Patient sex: M
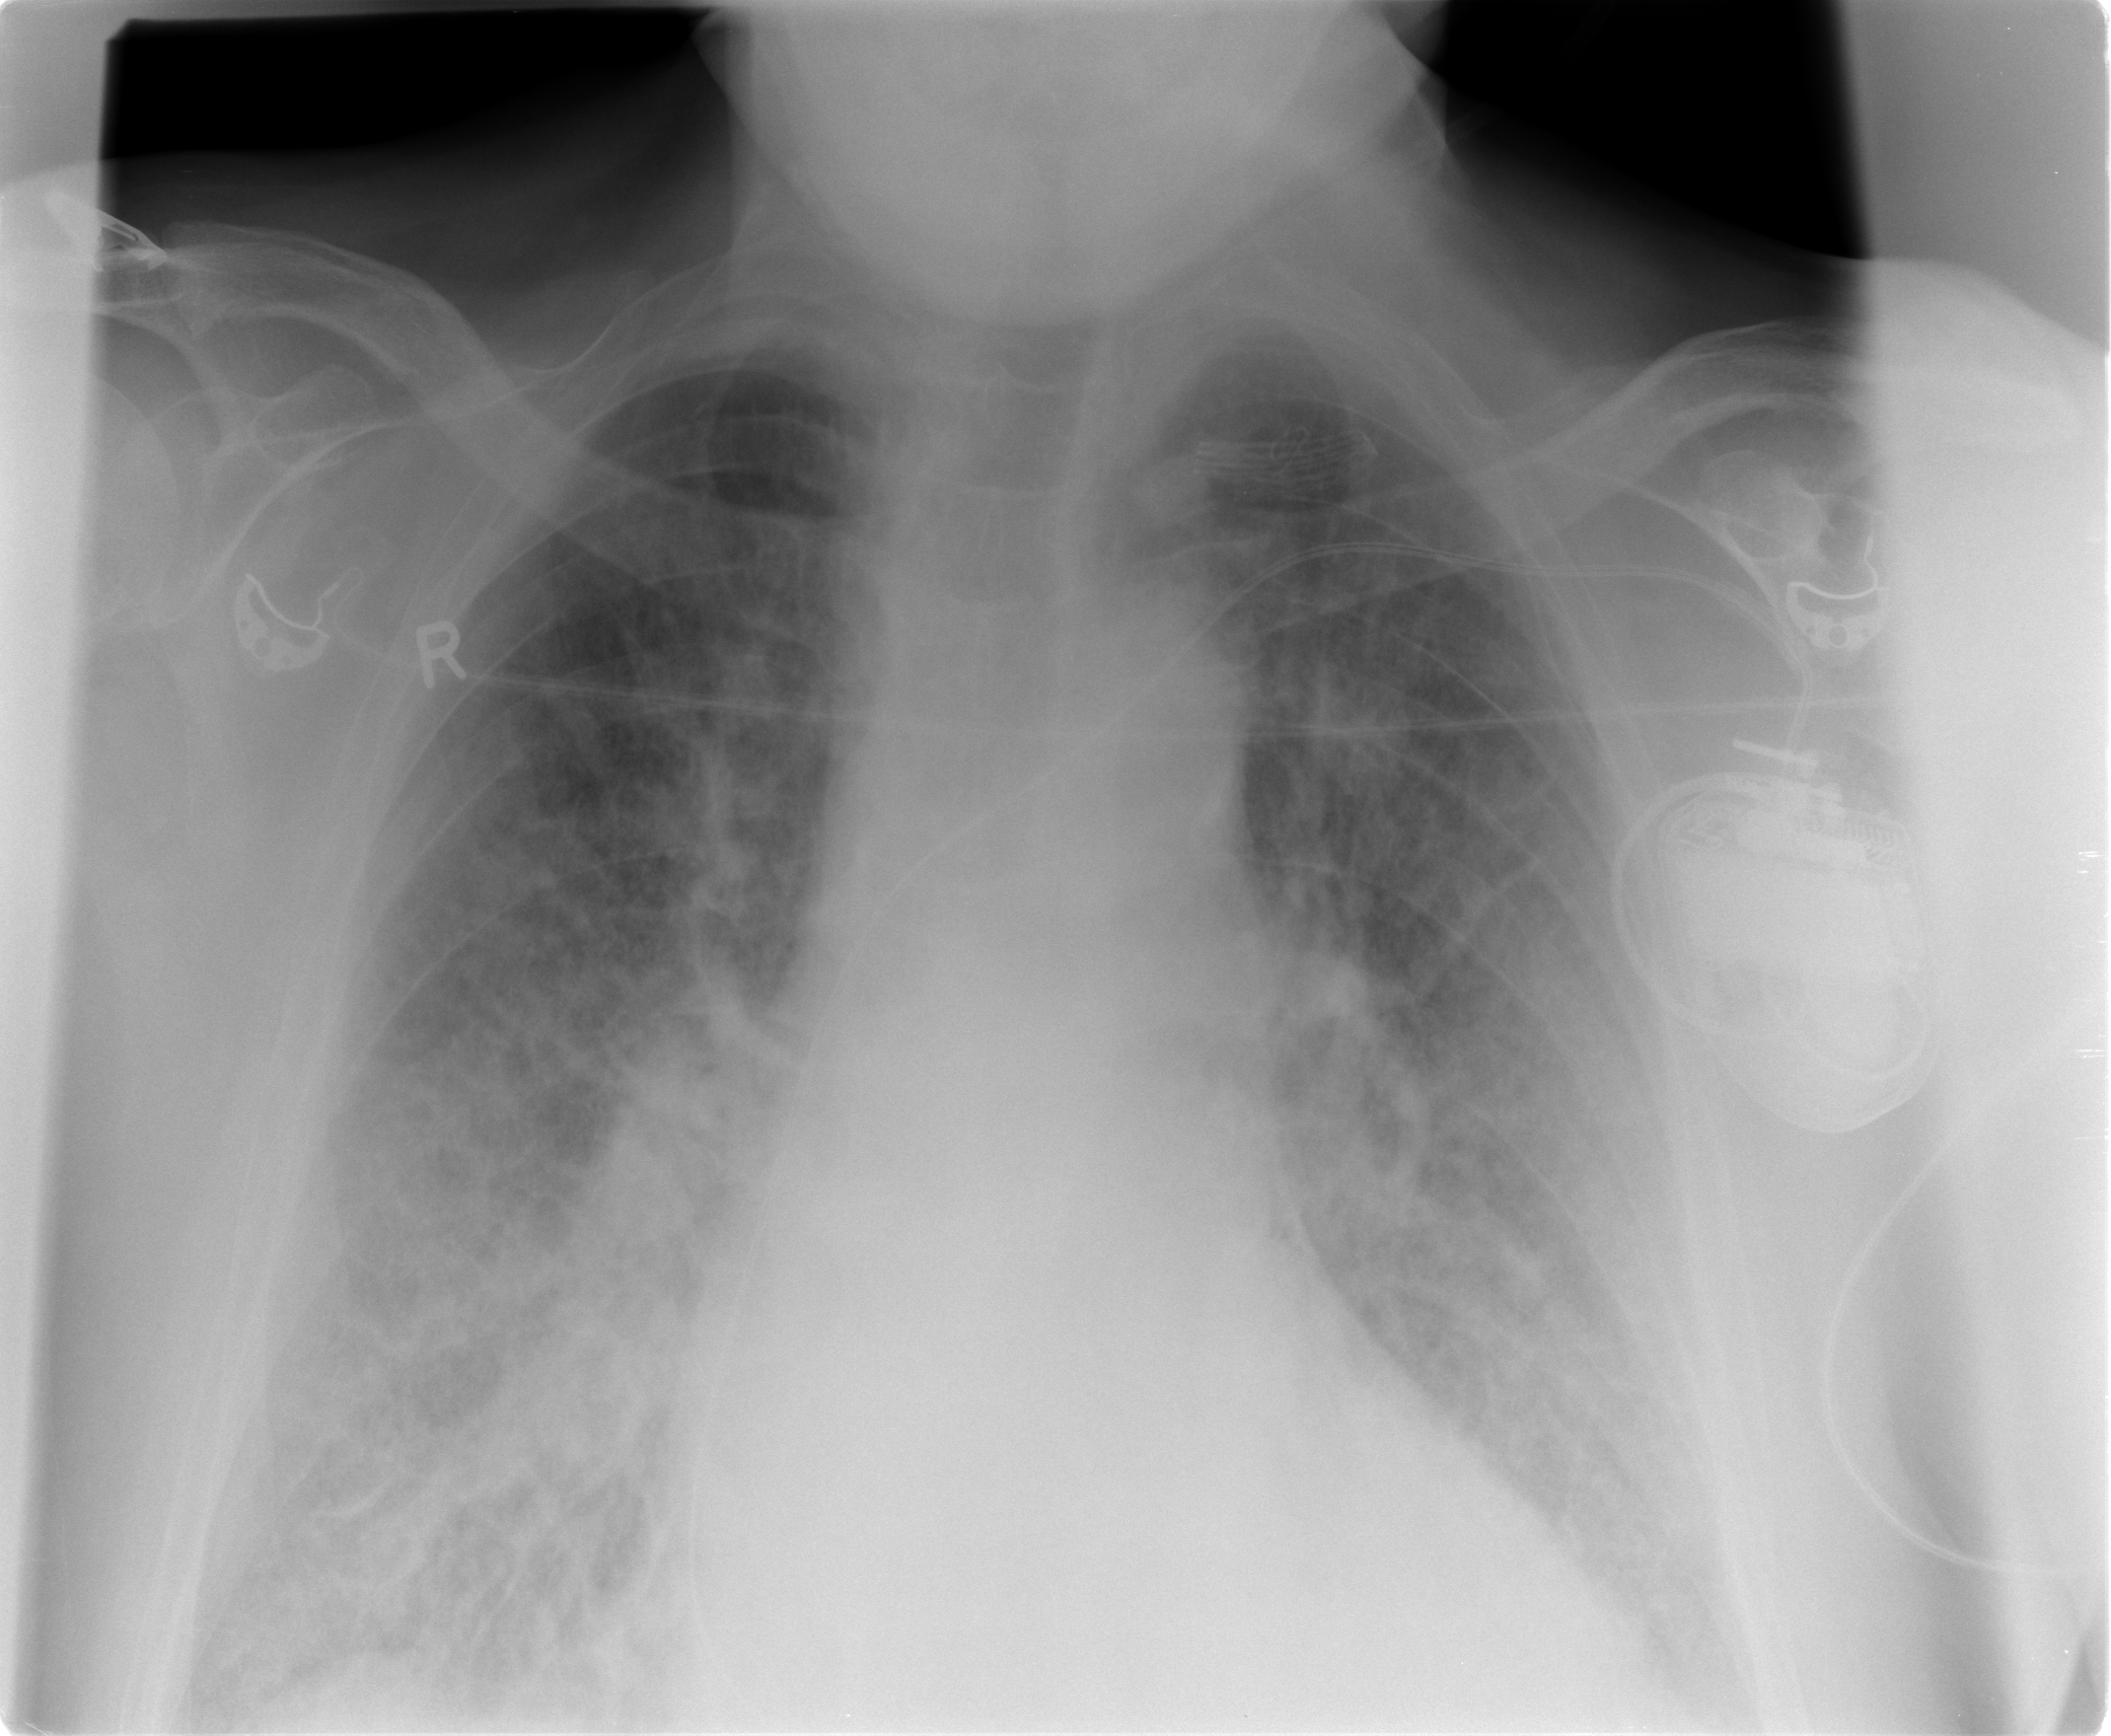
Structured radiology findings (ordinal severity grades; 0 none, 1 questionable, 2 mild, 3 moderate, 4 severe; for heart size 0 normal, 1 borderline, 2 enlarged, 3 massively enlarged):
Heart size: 2
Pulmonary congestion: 2
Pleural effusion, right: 1
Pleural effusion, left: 1
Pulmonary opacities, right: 3
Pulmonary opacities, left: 3
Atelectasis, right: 2
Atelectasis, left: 2